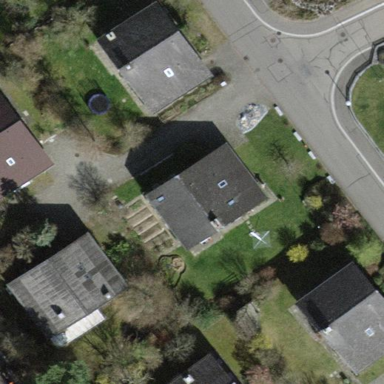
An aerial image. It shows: Building with tile roof.